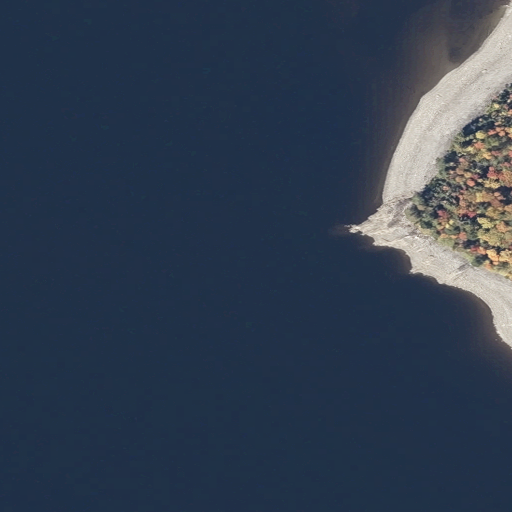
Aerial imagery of cape in Maine named Pages Point containing open water, mixed forest, grassland, and evergreen forest